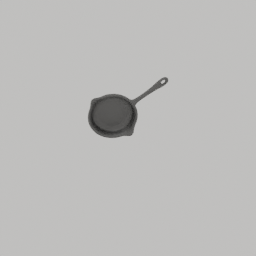
Label: tools